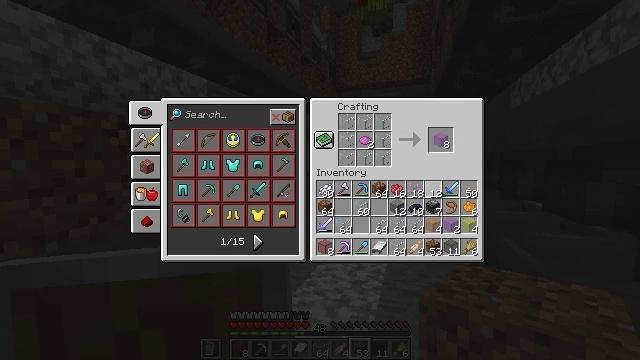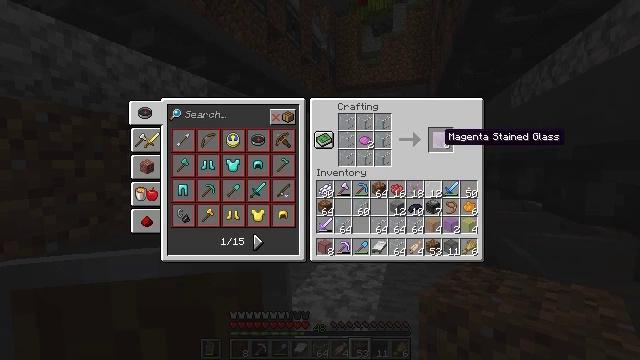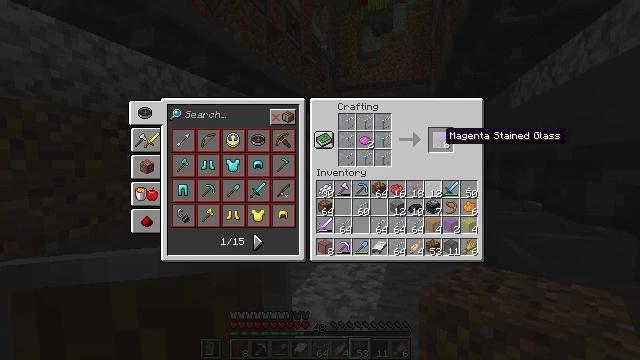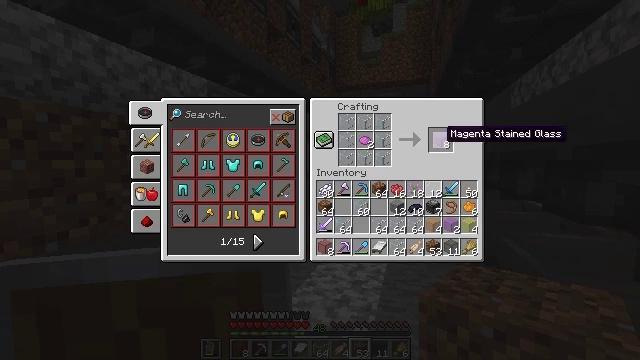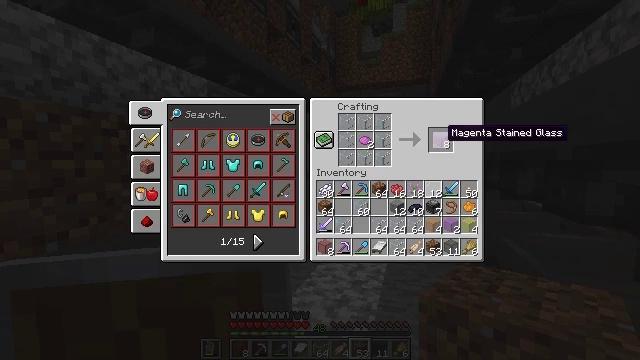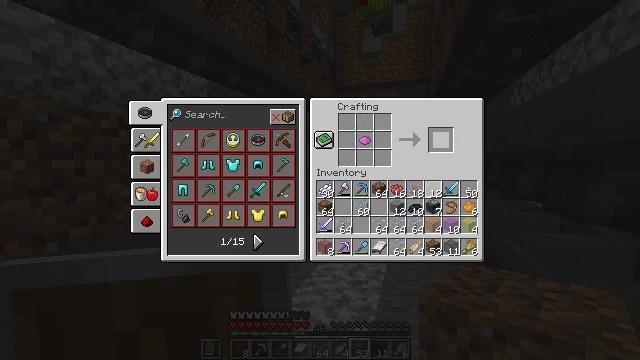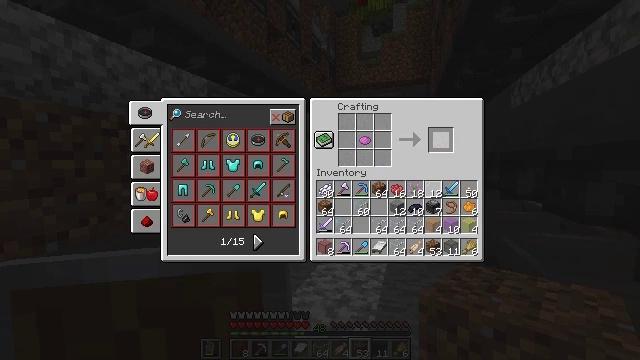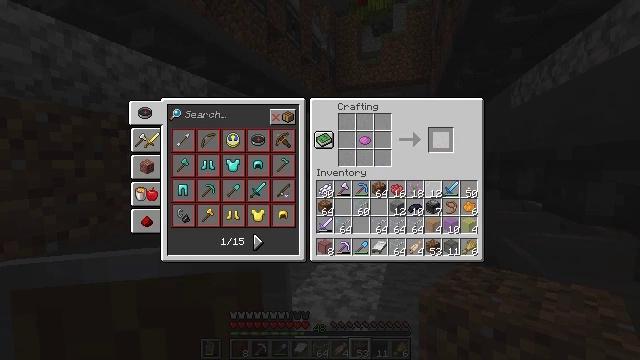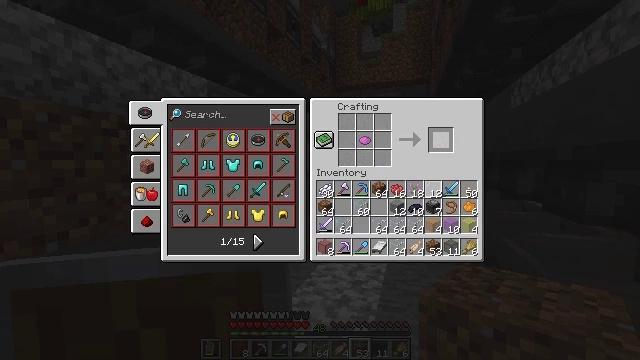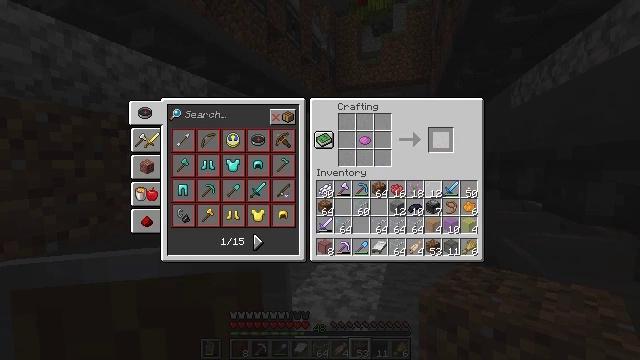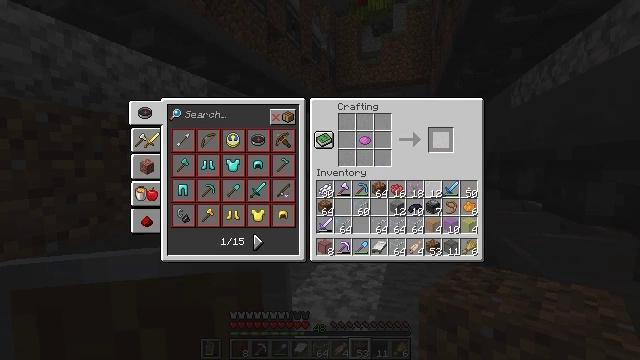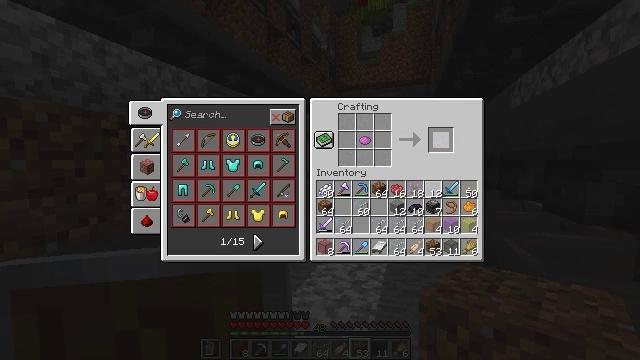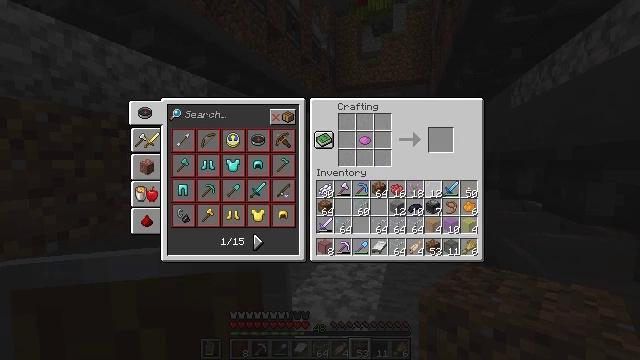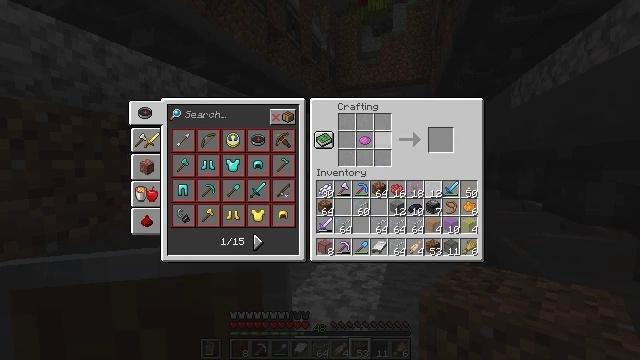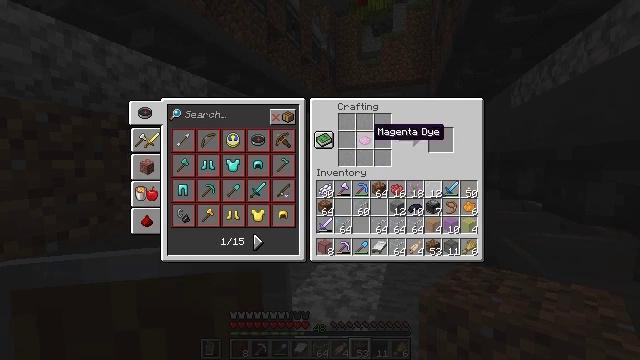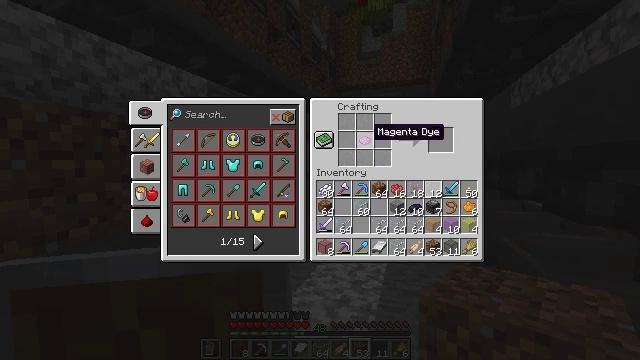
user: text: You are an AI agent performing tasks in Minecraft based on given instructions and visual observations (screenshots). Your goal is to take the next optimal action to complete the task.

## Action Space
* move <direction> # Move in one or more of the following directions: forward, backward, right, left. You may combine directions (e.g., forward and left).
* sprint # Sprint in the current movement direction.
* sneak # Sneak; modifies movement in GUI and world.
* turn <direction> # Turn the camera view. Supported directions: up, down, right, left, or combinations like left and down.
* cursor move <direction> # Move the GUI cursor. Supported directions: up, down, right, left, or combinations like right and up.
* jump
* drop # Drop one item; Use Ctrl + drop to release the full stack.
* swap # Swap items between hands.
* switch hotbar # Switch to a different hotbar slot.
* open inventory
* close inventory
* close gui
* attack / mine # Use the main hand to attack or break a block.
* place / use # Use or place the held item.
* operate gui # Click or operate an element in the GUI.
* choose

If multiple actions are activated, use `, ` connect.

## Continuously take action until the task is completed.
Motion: motion action
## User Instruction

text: Craft magenta stained glass.
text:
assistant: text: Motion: sneak
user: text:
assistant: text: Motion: sneak
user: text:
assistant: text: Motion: sneak
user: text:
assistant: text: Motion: sneak
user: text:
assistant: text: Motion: sneak, choose
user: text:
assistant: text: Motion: sneak, choose
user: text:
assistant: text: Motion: sneak
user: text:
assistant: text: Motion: sneak
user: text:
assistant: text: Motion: sneak
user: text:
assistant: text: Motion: sneak
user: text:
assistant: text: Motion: sneak
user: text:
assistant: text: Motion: sneak, cursor move left
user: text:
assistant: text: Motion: cursor move left
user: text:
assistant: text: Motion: sneak, cursor move left
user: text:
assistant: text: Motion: sneak
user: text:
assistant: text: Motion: sneak
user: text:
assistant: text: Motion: sneak, choose
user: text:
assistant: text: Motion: sneak, choose
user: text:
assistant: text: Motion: sneak
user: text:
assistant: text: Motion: close gui
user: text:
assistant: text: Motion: turn left and down, open inventory
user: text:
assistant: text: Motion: turn left and down
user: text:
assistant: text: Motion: turn left and down
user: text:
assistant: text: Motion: turn left
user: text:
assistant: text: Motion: no_op
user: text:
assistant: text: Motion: no_op
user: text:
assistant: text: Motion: turn left
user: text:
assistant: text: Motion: turn right and down
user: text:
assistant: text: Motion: move forward, turn down
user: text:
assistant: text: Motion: move forward, turn left, jump